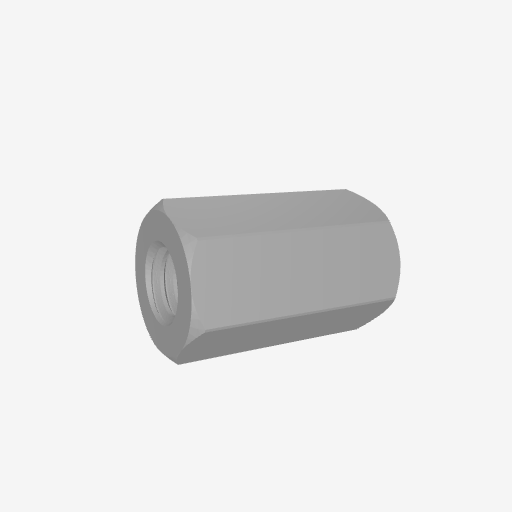
Part: Standoff8RID12